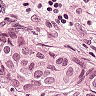
Metastatic tissue present: yes